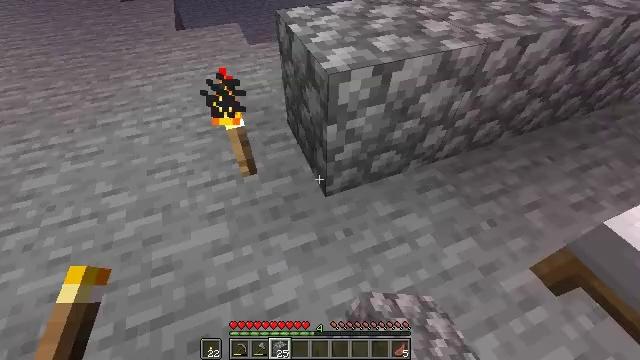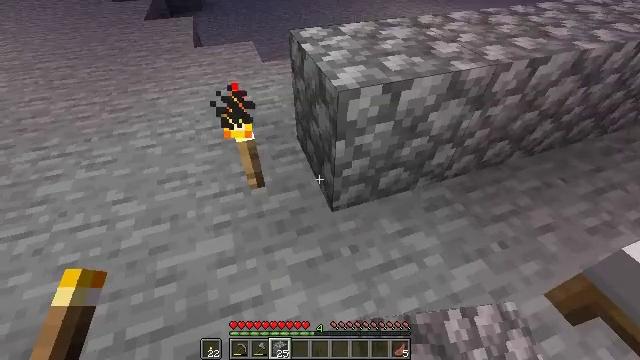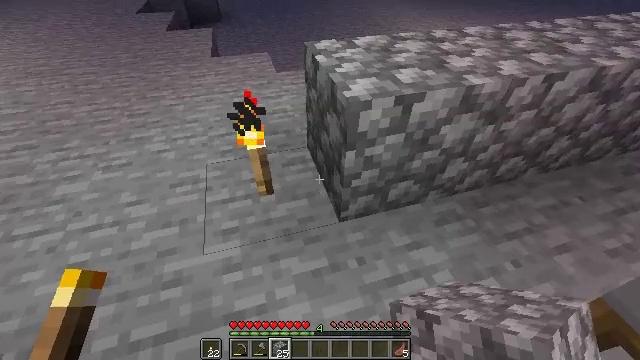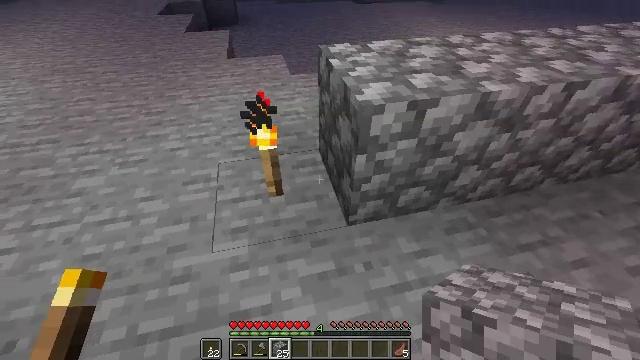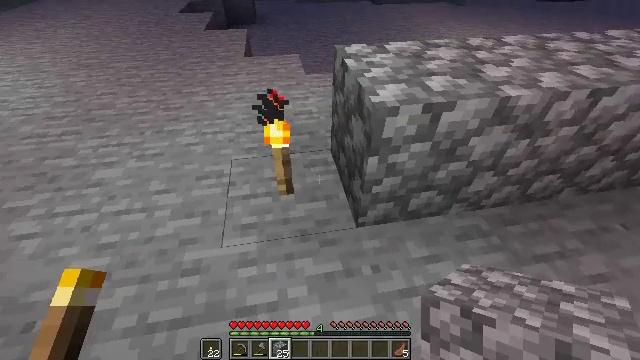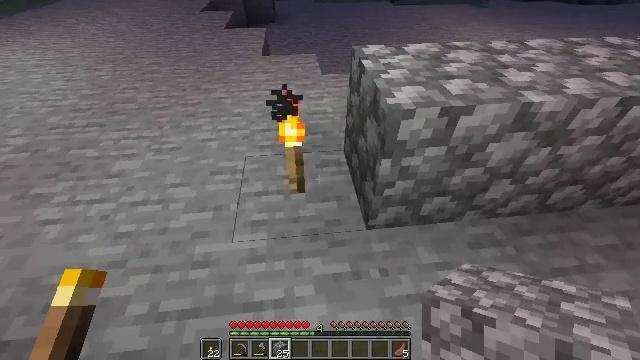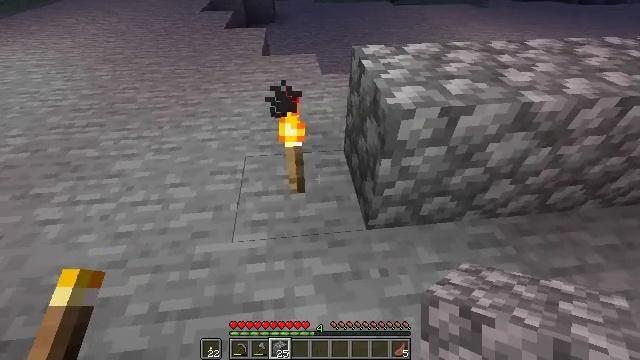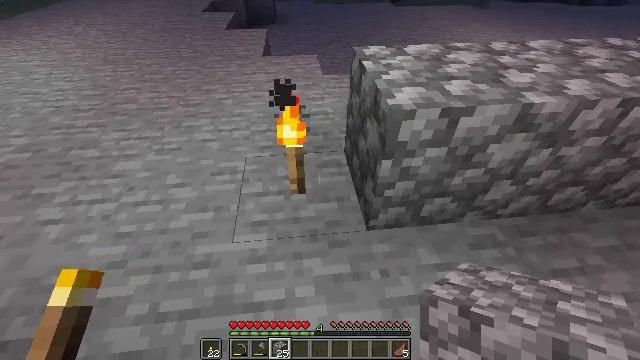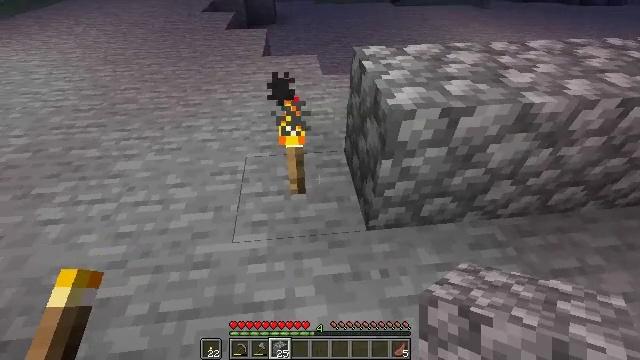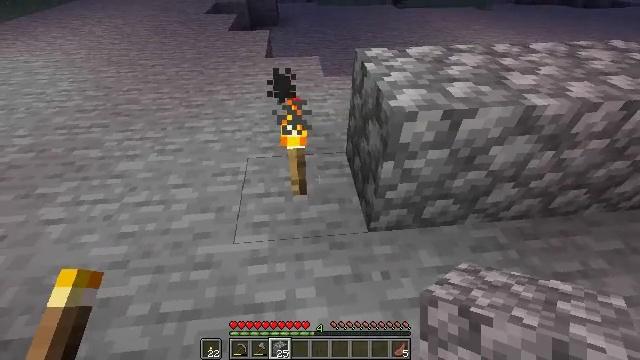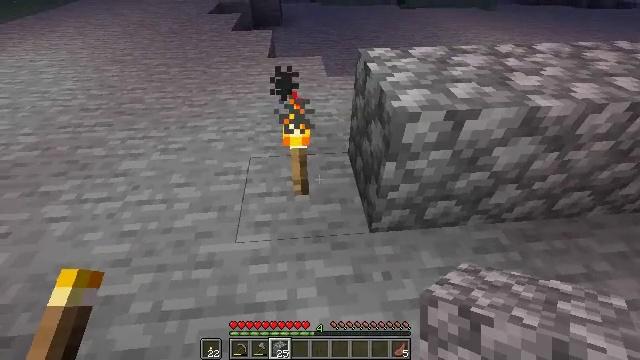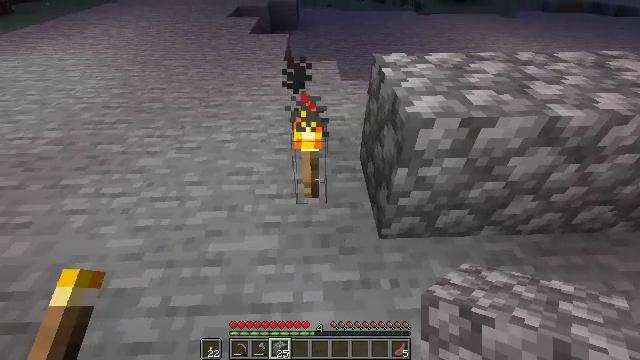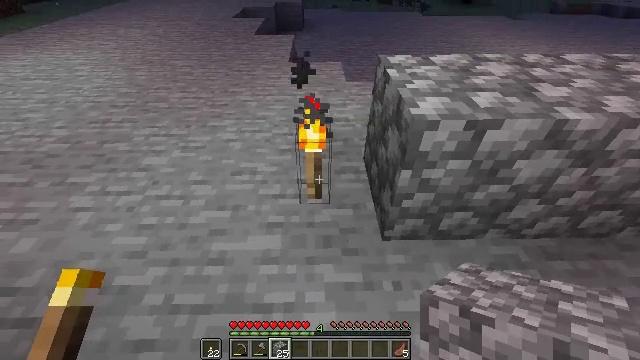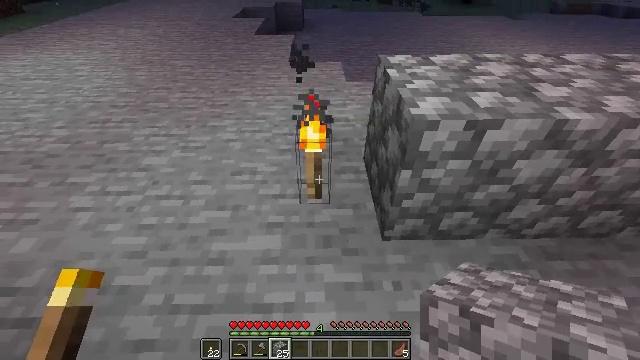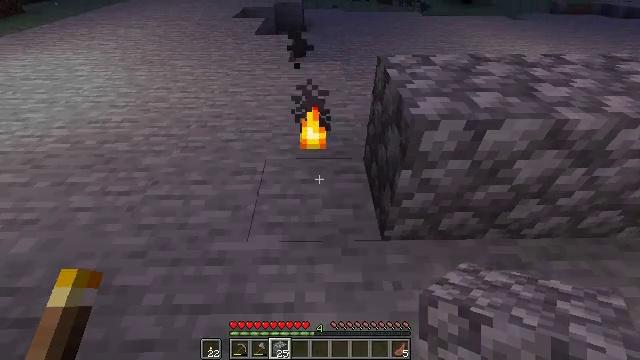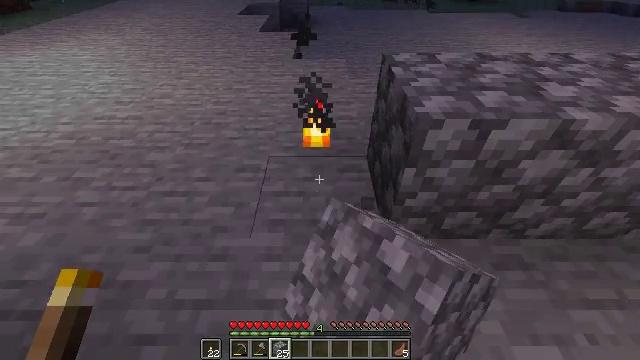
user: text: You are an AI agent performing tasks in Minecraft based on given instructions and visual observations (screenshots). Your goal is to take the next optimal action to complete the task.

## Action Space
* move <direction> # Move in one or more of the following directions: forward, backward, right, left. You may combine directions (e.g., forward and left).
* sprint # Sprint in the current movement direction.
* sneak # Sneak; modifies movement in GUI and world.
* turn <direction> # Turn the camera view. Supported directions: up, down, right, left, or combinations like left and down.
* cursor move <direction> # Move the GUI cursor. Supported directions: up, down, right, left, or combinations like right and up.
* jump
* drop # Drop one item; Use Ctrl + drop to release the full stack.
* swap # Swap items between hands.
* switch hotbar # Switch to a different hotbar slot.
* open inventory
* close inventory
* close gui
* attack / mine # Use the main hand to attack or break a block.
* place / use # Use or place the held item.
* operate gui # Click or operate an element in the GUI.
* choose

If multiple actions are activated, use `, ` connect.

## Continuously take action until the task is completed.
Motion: motion action
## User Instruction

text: Remove the torch from its spot.
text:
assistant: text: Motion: turn left and up
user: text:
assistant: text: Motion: turn left and up
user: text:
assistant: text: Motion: turn left
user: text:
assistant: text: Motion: turn left
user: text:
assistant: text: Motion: turn left
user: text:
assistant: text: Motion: no_op
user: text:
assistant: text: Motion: no_op
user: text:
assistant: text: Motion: no_op
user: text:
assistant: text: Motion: no_op
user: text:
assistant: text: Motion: no_op
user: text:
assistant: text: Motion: turn left
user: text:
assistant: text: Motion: turn left
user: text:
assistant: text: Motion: no_op
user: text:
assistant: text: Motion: attack / mine
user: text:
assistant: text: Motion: attack / mine
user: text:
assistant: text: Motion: turn down
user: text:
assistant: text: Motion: turn down
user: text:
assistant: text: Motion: move left, use / place
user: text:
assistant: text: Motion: use / place